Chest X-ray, PA view. Patient: 18 years old, sex M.
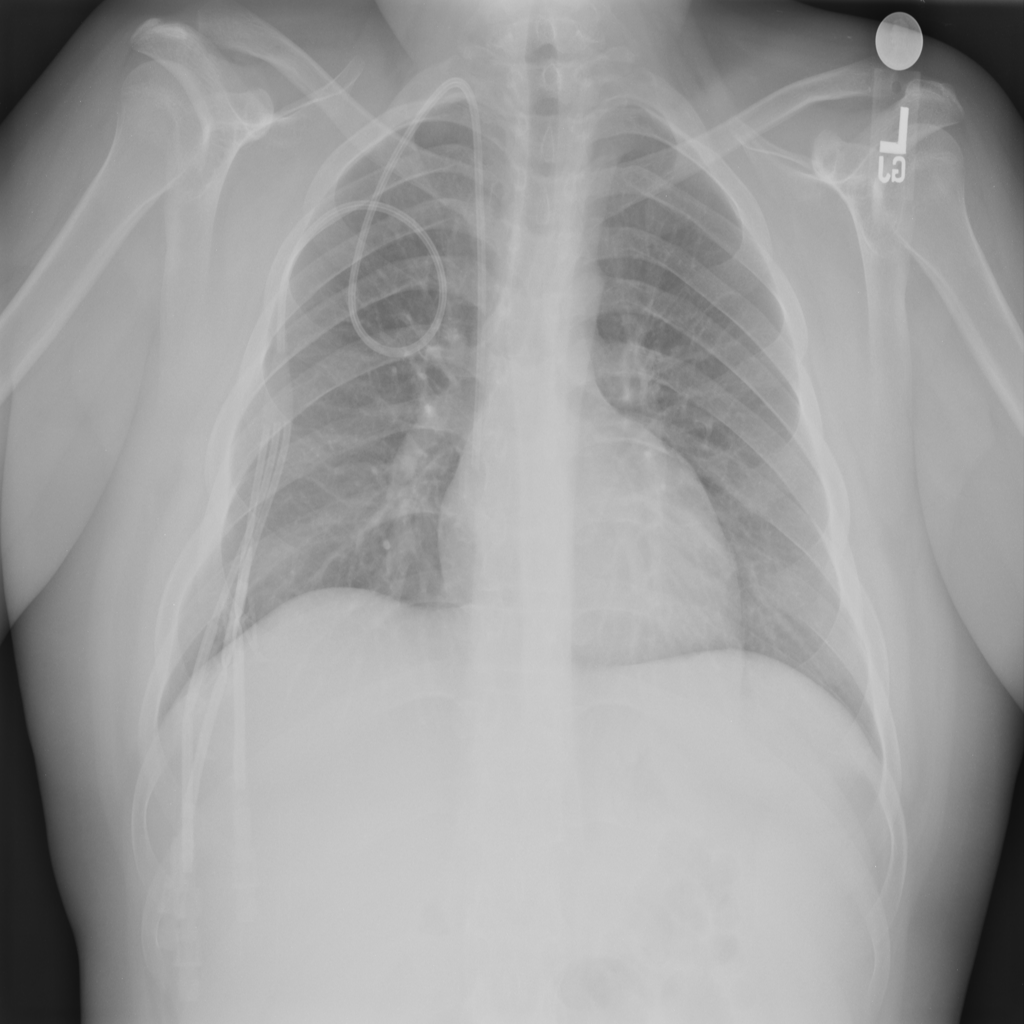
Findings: No Finding